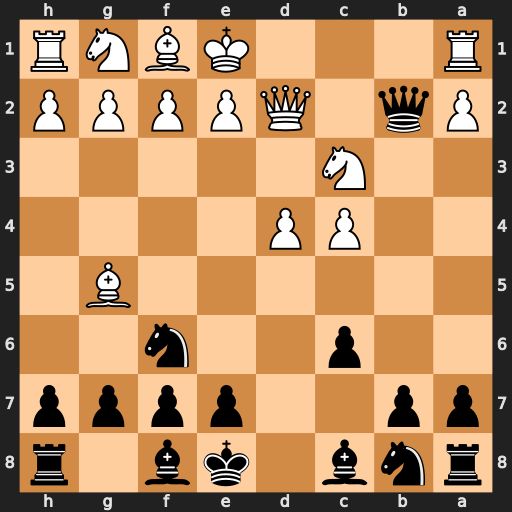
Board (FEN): rnb1kb1r/pp2pppp/2p2n2/6B1/2PP4/2N5/Pq1QPPPP/R3KBNR
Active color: b
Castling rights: KQkq
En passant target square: -
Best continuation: Qxa1+ Qc1 Qxc1+